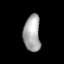
Tissue: lung
Cell type: Endothelial cells
Senescence score: 0.6279
Nuclear area (px): 594
Mean DAPI intensity: 169.086